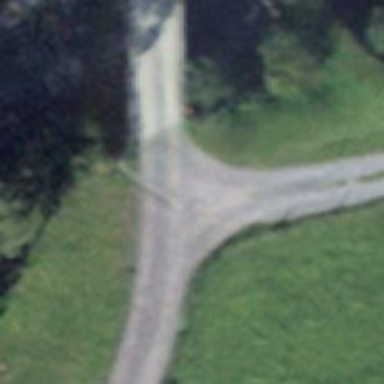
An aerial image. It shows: Track road on gravel surface leading over bridge with grade 2 track type.